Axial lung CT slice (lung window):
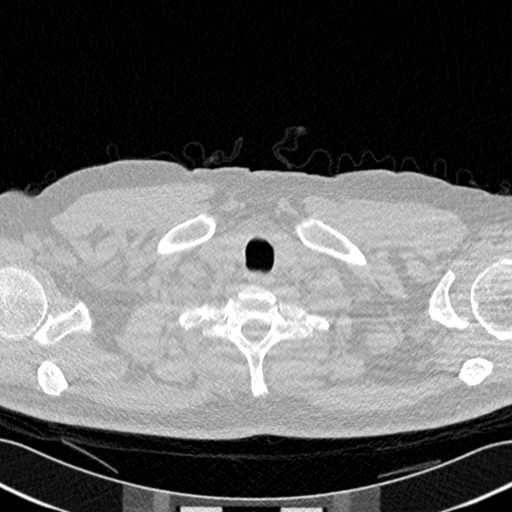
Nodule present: no